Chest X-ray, PA view. Patient: 28 years old, sex M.
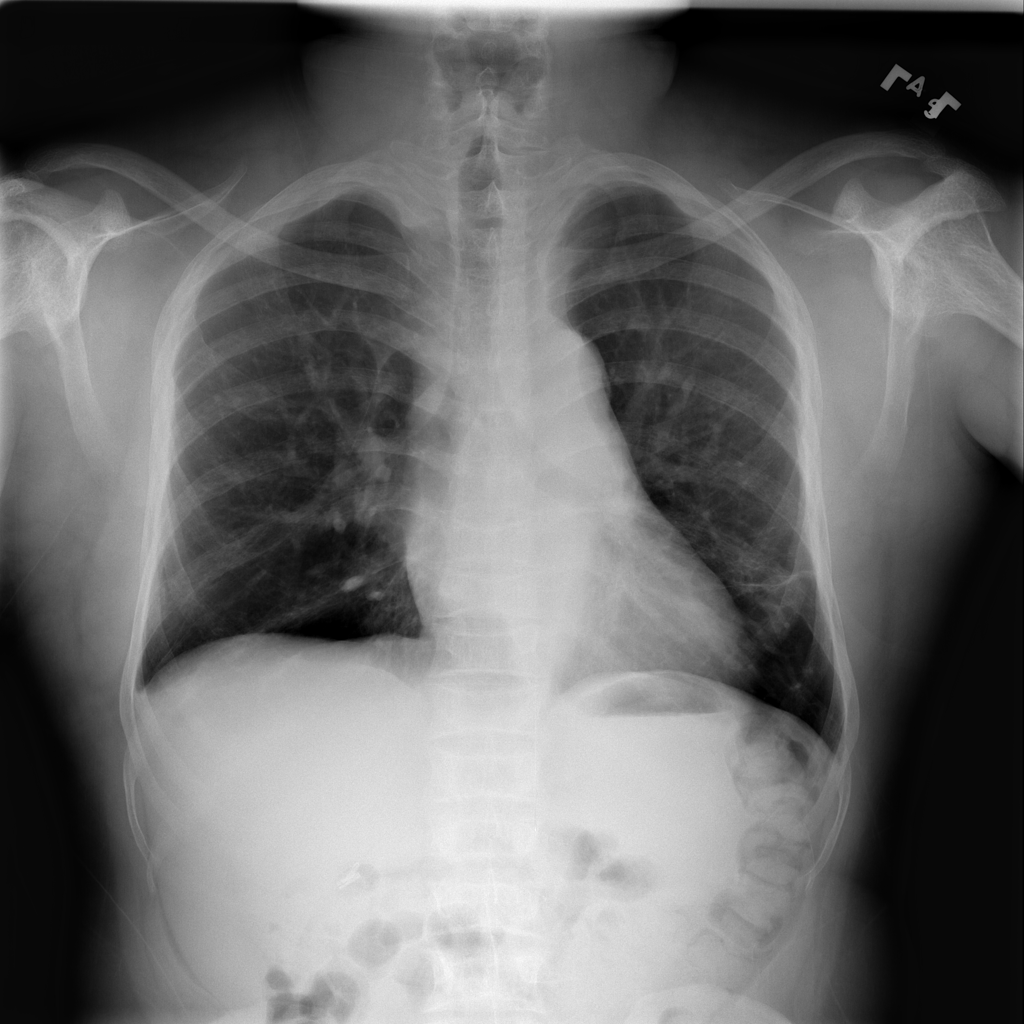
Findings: Infiltration, Nodule